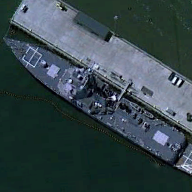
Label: Arleigh_Burke-class_destroyer